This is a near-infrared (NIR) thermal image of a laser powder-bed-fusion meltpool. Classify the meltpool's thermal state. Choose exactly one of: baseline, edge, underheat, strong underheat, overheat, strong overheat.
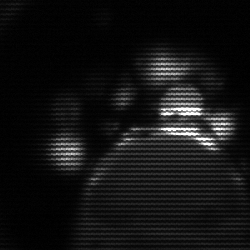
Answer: baseline